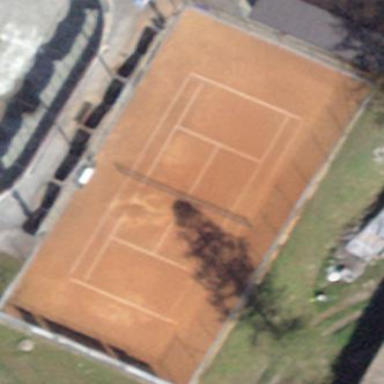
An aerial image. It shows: Tennis court in leisure pitch.